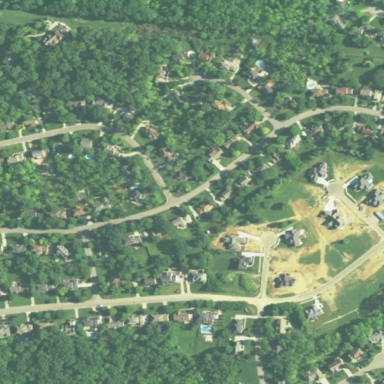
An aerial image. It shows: Single-family residential area.